Question: I'm trying to test the iOS 14 tracking popup. It shows up when I test it on the Simulator, but not on a real device (iOS 14.3).
I have already read this post (<URL>. But turning on the tracking option doesn't solve my problem.
I made sure:
- 'NSUserTrackingUsageDescription'- 'ATTrackingManager.requestTrackingAuthorization(completionHandler:)'-
But I don't get prompted when running the app. The 'completionHandler' gets called immediately with the '.denied' case.
Also, the app does not even show up on the list of apps using tracking (Preferences > Privacy > Tracking).

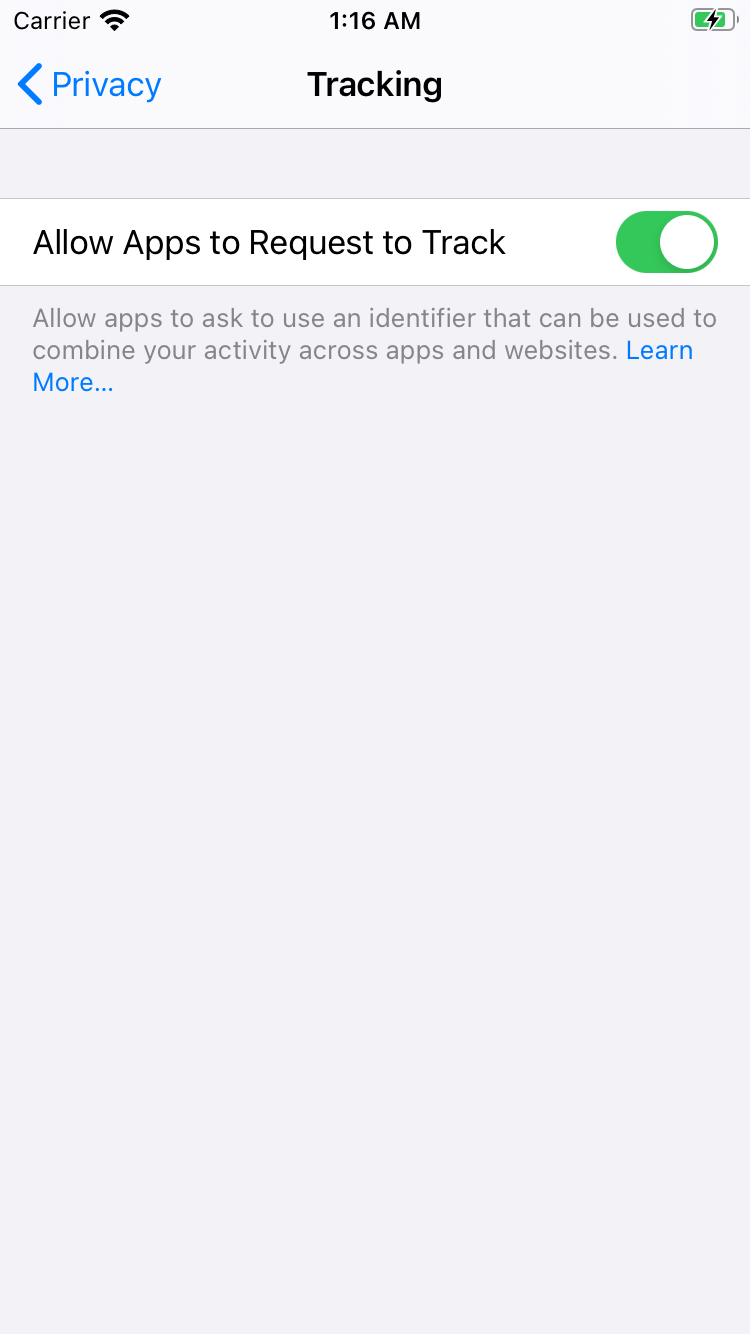
Answer: Issue is with OS so you have to update your OS to 14.5.1
Apple released iOS and iPadOS 14.5.1. According to Apple's release notes, the update fixes a bug with App Tracking Transparency that may have prevented some users from receiving prompts from apps.
Release notes for iOS and iPadOS 14.5.1
> This update fixes an issue with App Tracking Transparency where some
users who previously disabled Allow Apps to Request to Track in
Settings may not receive prompts from apps after re-enabling it. This
update also provides important security updates and is recommended for
all users.
I updated OS from 14.5 to 14.5.1 and now I am getting ATT prompt on first launch.